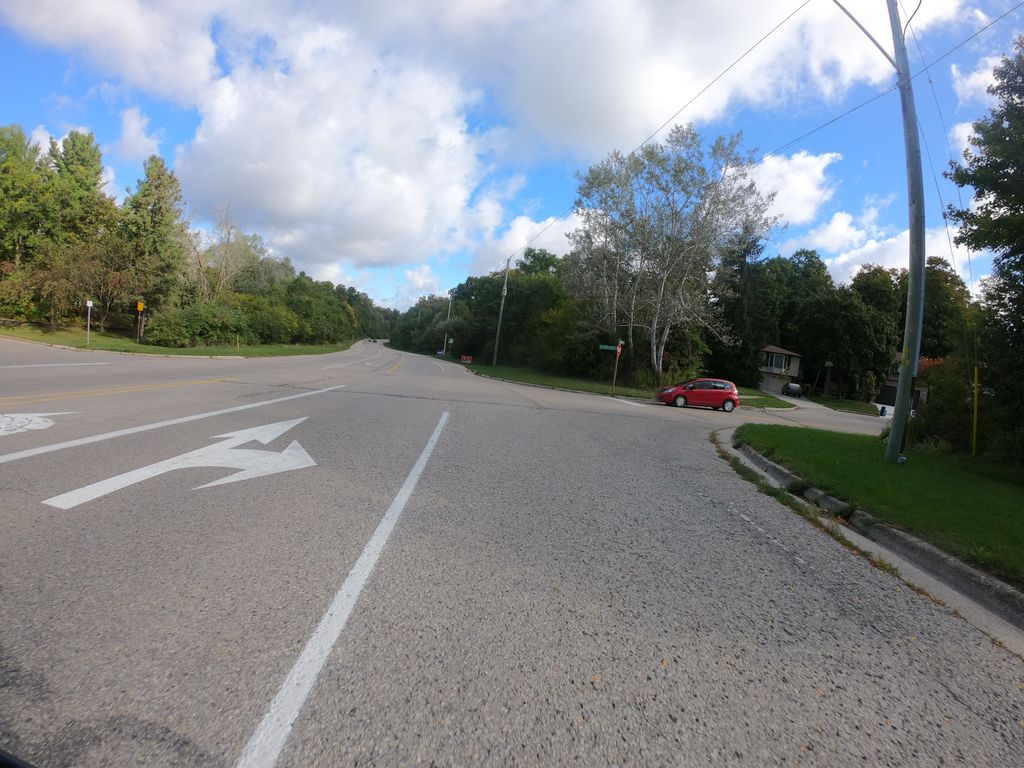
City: kitchener-waterloo